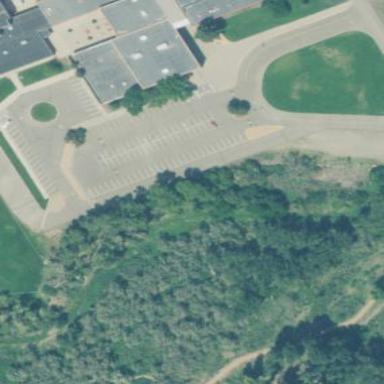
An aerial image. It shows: Parking area.